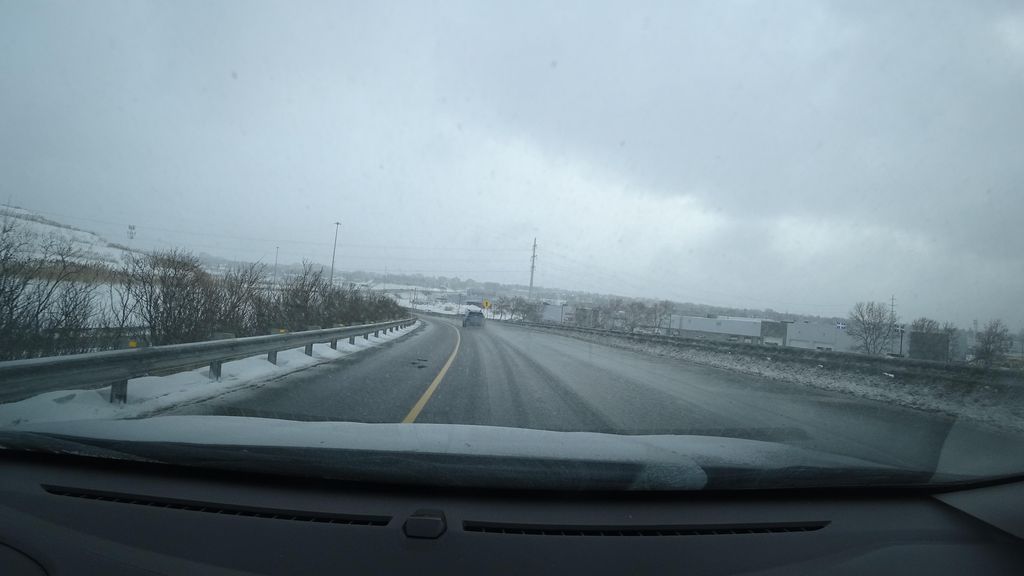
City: quebec_city